Interaction volume radius: 5 \u00c5
Interaction volume height: 10 \u00c5
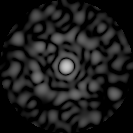
Disorder parameter: 0.888